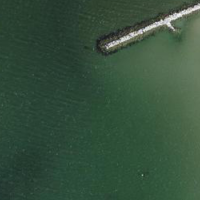
EUNIS habitat code: 14
Species observed at this site:
Mergus merganser